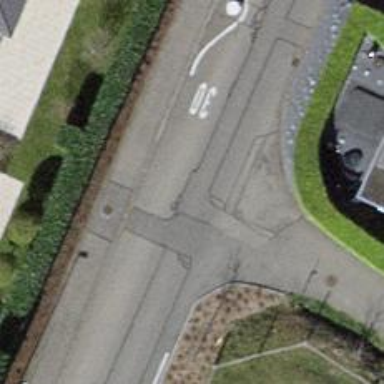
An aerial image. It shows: Residential road with asphalt surface and sidewalk on the left.